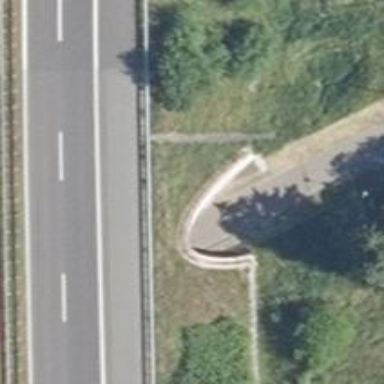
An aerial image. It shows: Residential road with tunnel.